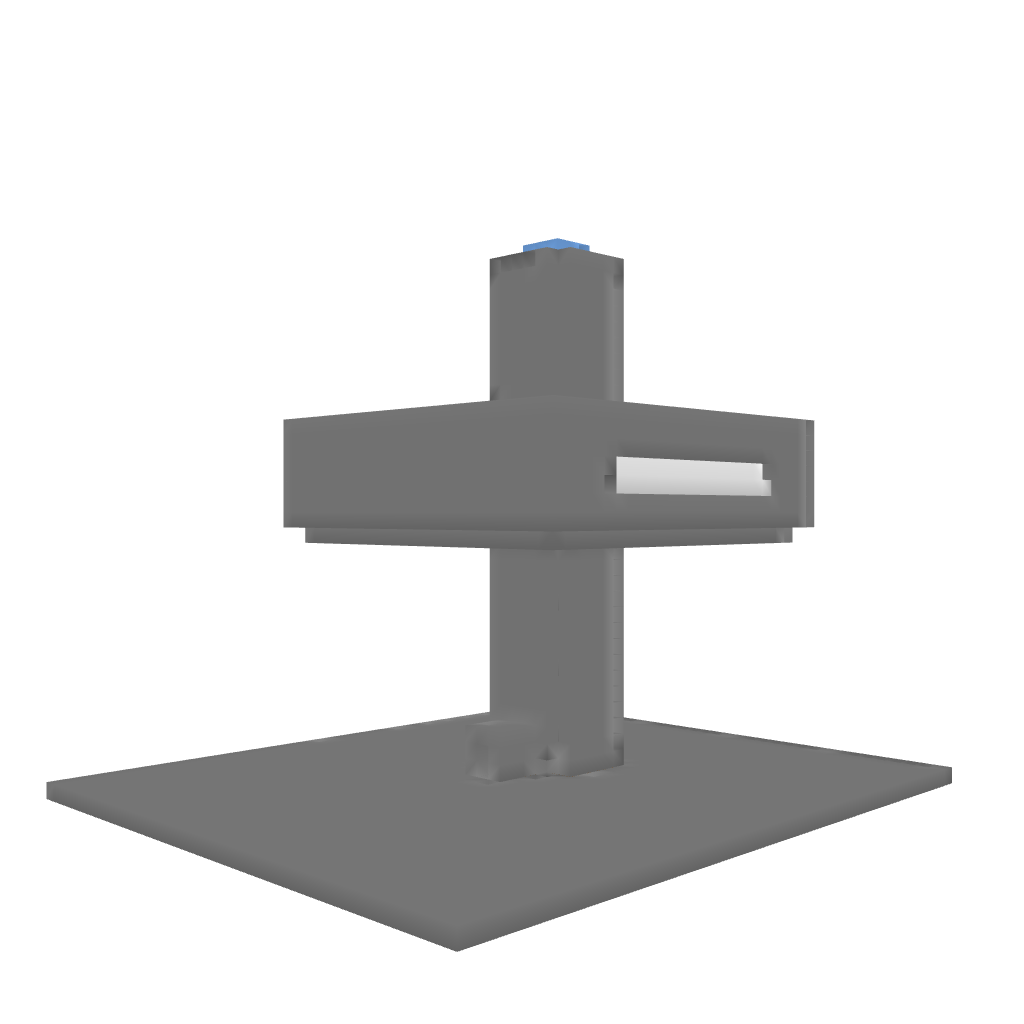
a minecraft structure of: castle bad low quality